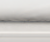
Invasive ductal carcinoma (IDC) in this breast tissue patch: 0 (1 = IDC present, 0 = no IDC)